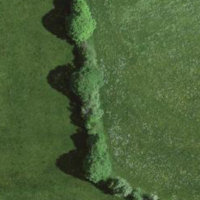
EUNIS habitat code: 52
Species observed at this site:
Lathyrus vernus